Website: crate-barrel
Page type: newsletter-management
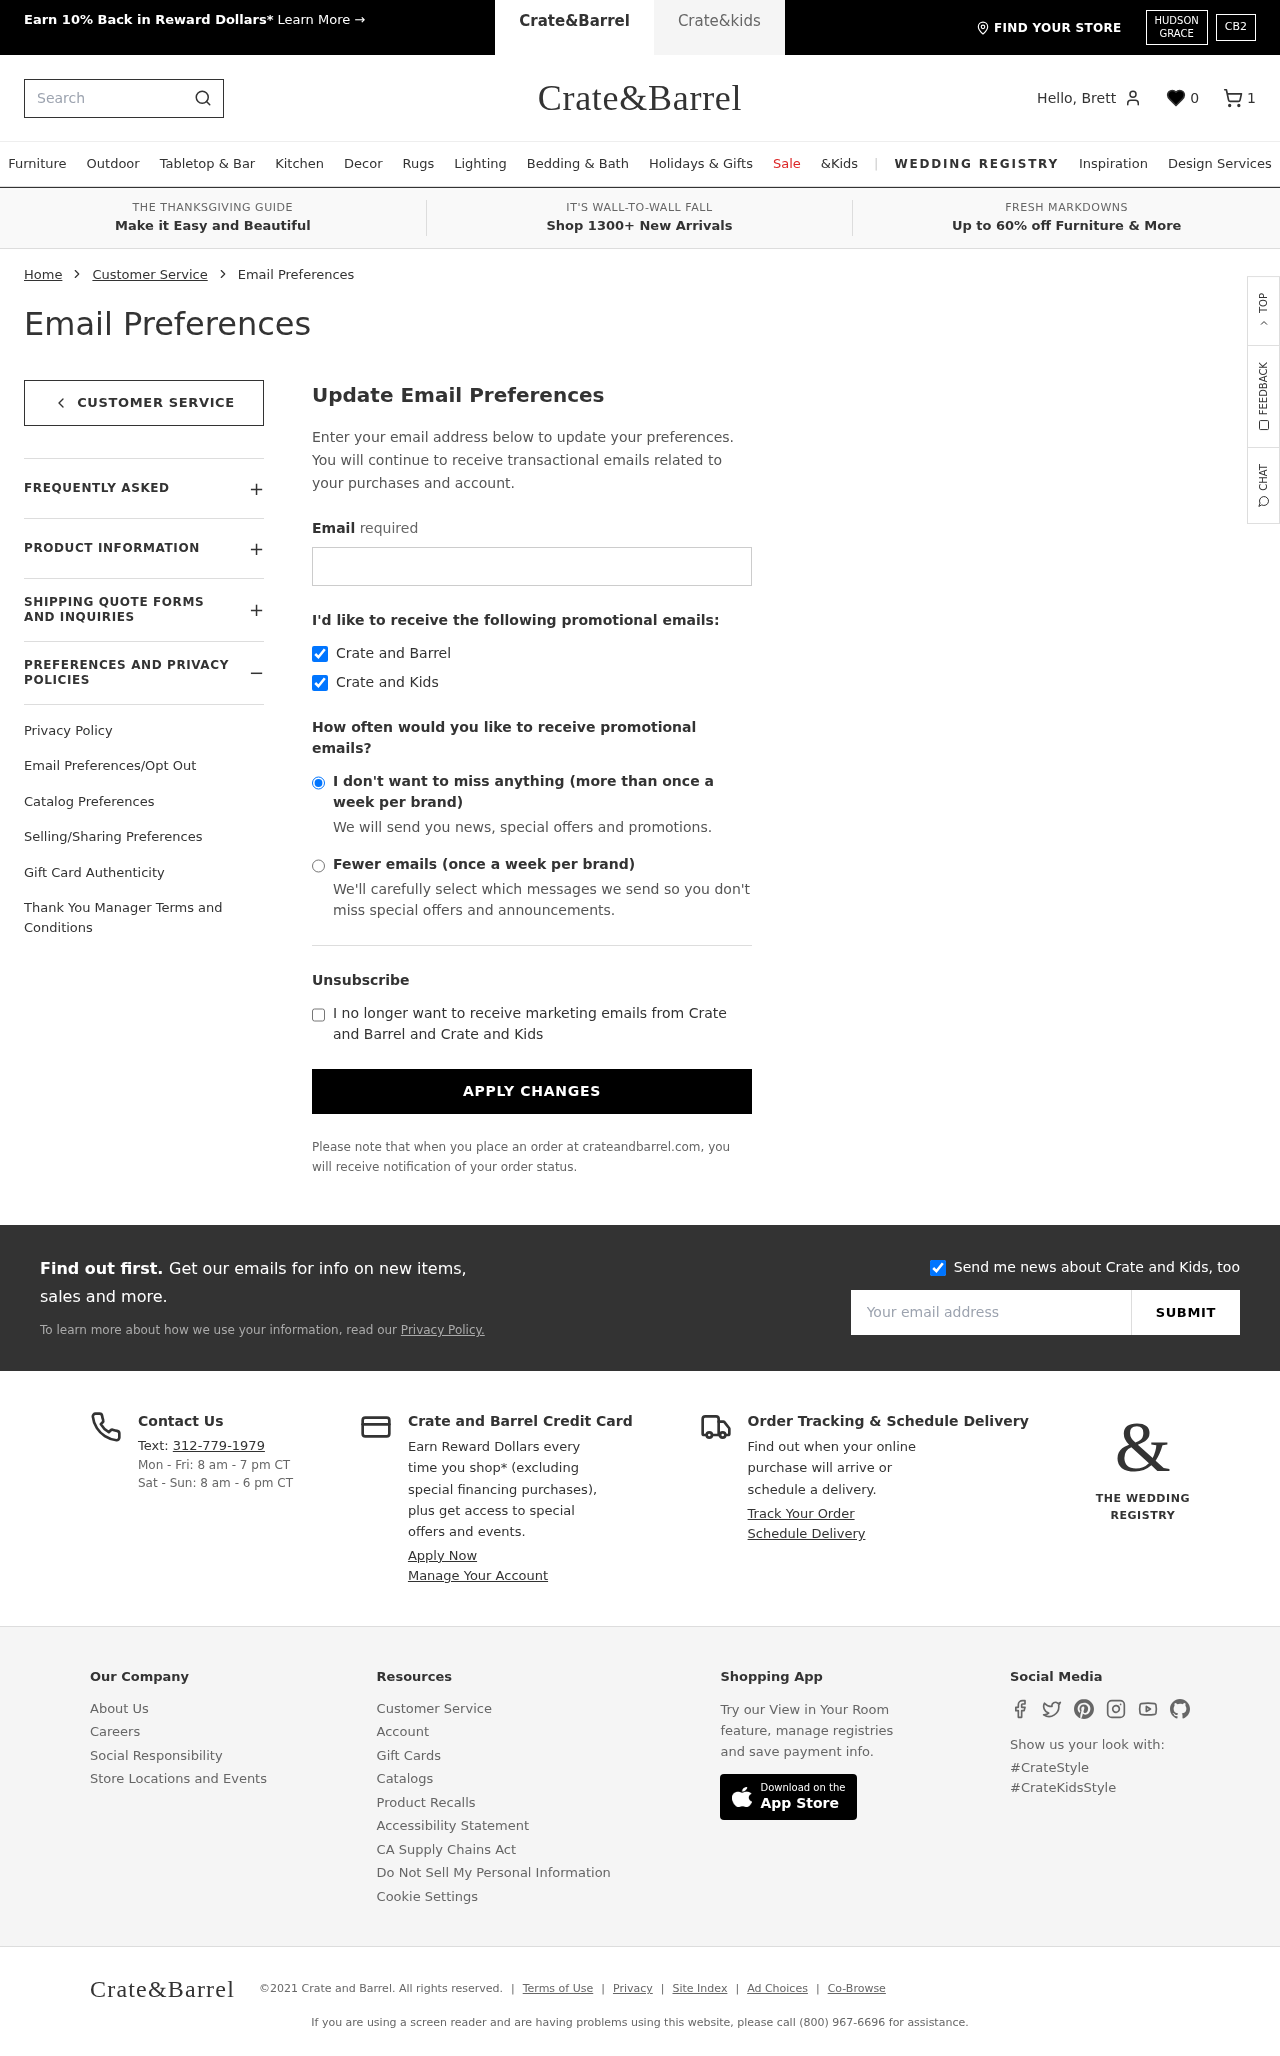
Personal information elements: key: PII_EMAIL
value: brett.mcclain@yahoo.com
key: PII_FIRSTNAME
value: Brett
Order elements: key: ORDER_NUM_ITEMS
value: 1
Search elements: key: HEADER_SEARCH
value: Search
Other elements: key: FAVORITES_COUNT
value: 0